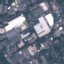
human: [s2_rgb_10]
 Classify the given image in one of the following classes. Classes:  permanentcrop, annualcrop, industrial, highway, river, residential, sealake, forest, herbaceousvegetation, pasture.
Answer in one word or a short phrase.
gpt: Industrial